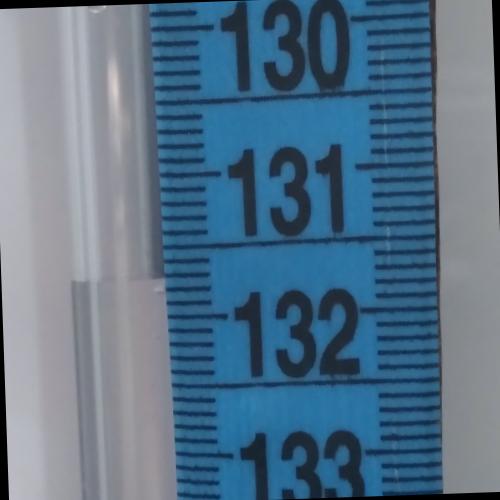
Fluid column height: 131.7 cm